Interaction volume radius: 5 \u00c5
Interaction volume height: 35 \u00c5
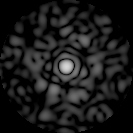
Disorder parameter: 0.8193